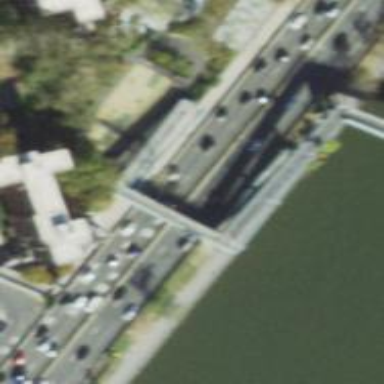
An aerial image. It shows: Bridge crossing for cyclists on cycleway.